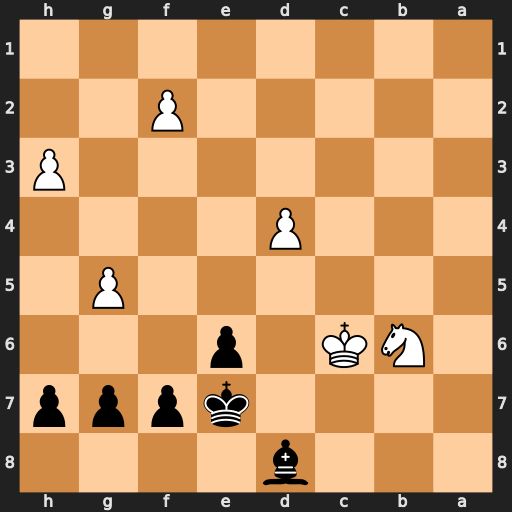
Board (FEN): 3b4/4kppp/1NK1p3/6P1/3P4/7P/5P2/8
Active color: b
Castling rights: -
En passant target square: -
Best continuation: Bxb6 Kxb6 Kd6